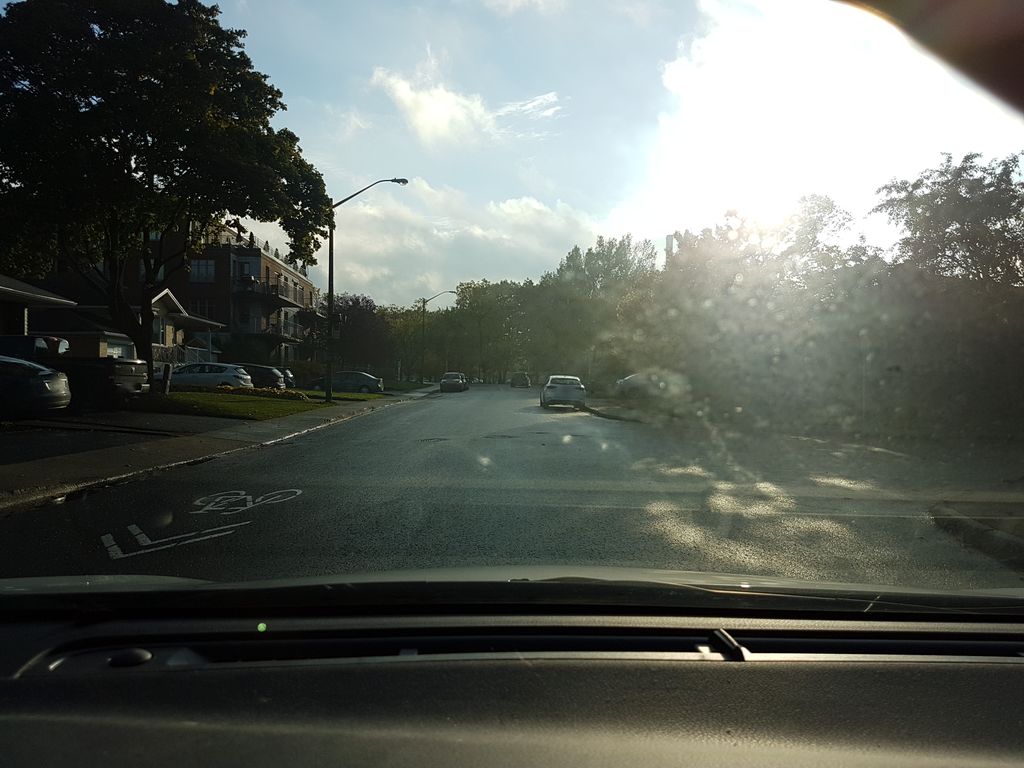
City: quebec_city